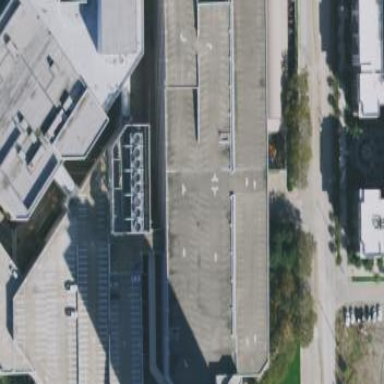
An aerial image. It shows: Multi-storey parking building.